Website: bh-photo
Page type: order-tracking
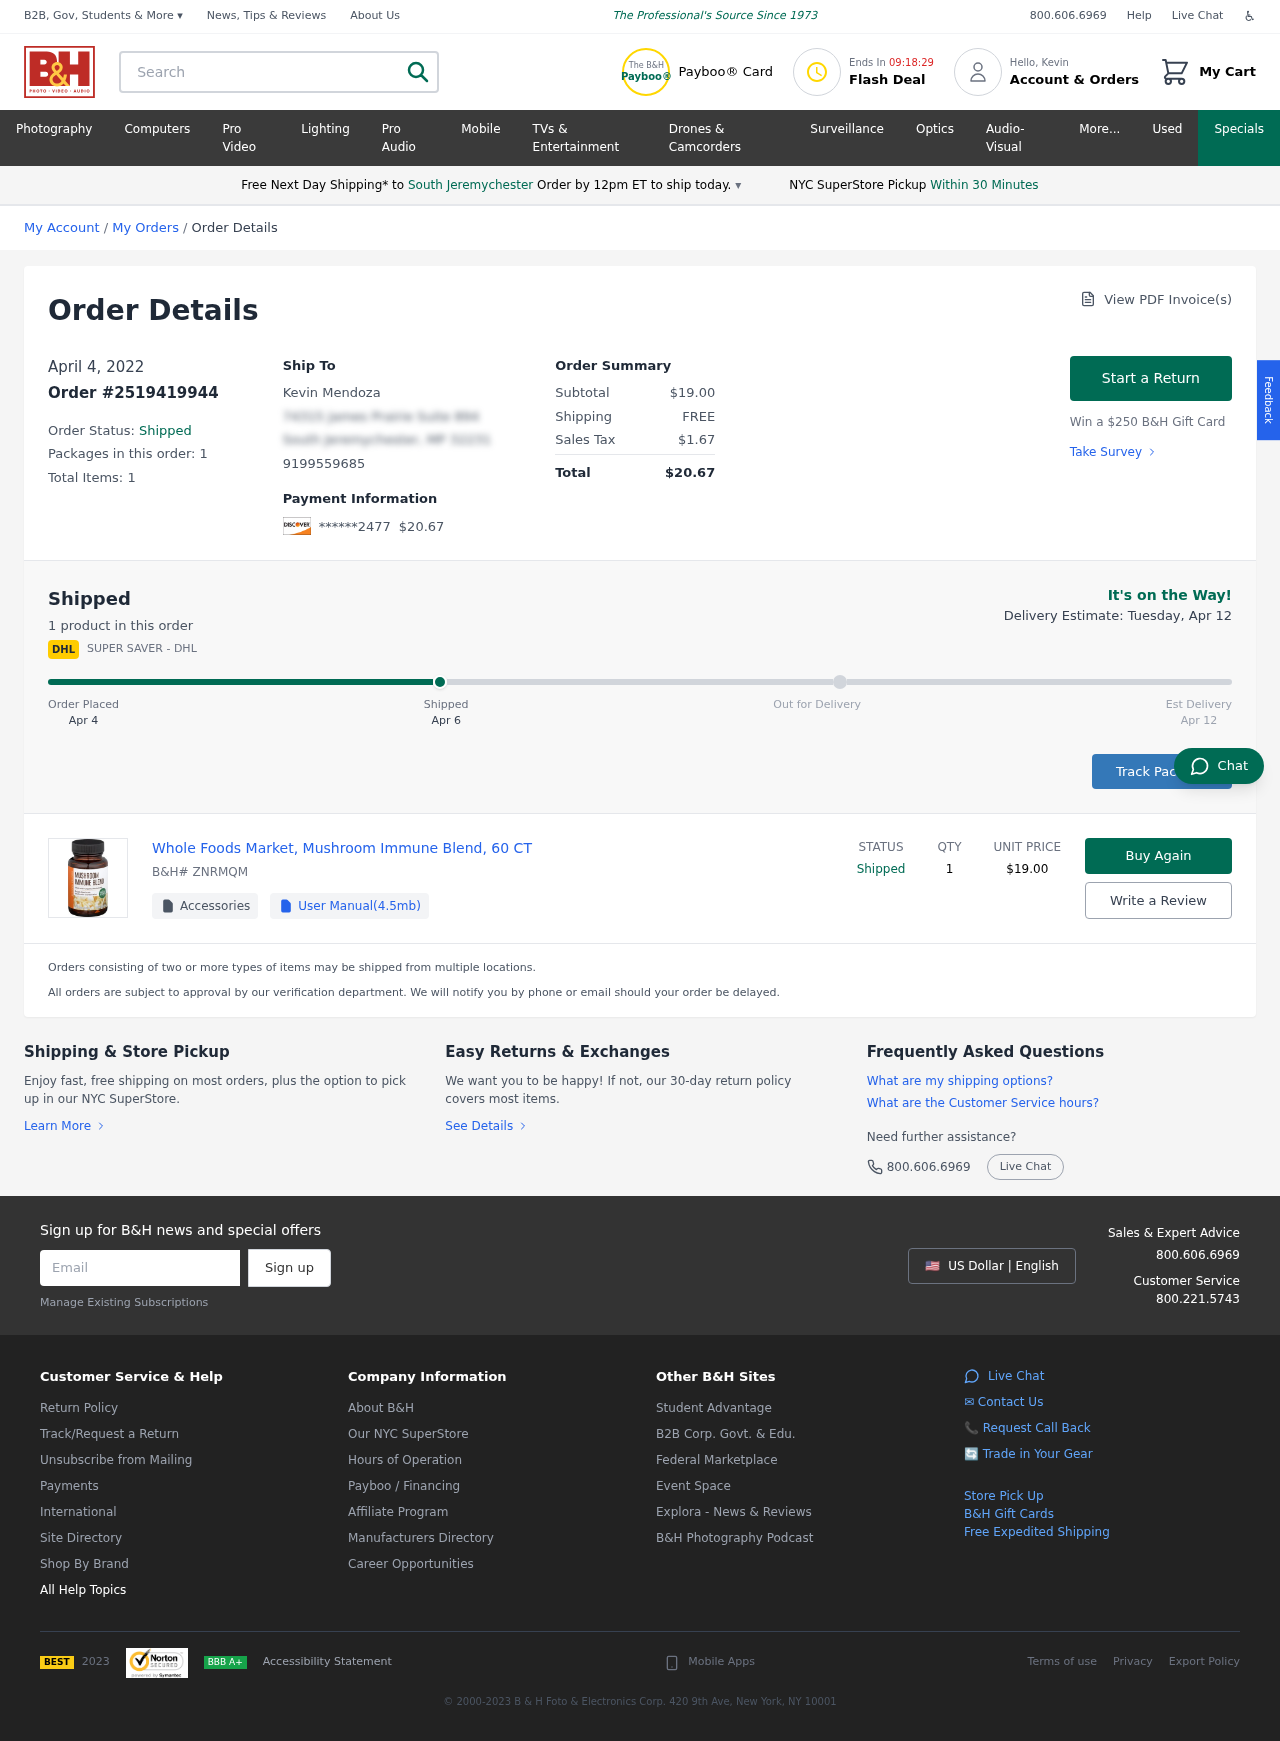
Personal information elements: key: PII_CARD_LAST4
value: ******2477
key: PII_CITY
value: South Jeremychester
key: PII_EMAIL
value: kevinmendoza@hotmail.com
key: PII_FIRSTNAME
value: Kevin
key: PII_FULLNAME
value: Kevin Mendoza
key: PII_PHONE
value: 9199559685
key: PII_STREET
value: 74315 James Prairie Suite 894
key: PII_CITY_STATE_ZIP
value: South Jeremychester, MP 32231
Product elements: key: PRODUCT1_NAME
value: Whole Foods Market, Mushroom Immune Blend, 60 CT
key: PRODUCT1_PRICE
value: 19
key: PRODUCT1_QUANTITY
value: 1
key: PRODUCT1_SKU
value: ZNRMQM
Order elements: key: ORDER_DATE
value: Apr 4
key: ORDER_DATE
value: April 4, 2022
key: ORDER_ID
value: Order #2519419944
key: ORDER_NUM_PACKAGES
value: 1
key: ORDER_NUM_ITEMS
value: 1
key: ORDER_NUM_ITEMS
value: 1 product
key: ORDER_TOTAL
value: $20.67
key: ORDER_SUBTOTAL
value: $19.00
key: ORDER_SHIPPING_COST
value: FREE
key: ORDER_TAX
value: $1.67
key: ORDER_DELIVERY_DATE
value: Apr 12
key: ORDER_DELIVERY_DATE
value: Delivery Estimate: Tuesday, Apr 12
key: ORDER_SHIPPING_DATE
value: Apr 6
Search elements: key: HEADER_SEARCH
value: Search